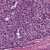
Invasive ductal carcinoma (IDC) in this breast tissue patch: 1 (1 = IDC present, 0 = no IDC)